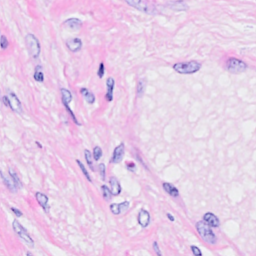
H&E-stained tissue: Breast